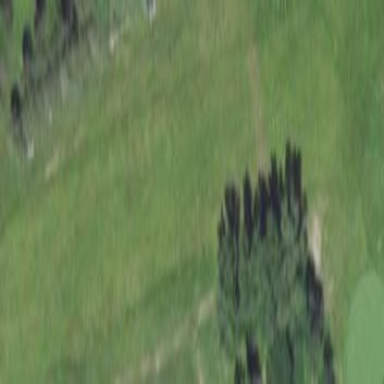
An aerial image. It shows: Golf fairway surrounded by grass.